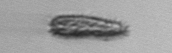
Label: Pseudochattonella_farcimen